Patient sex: M
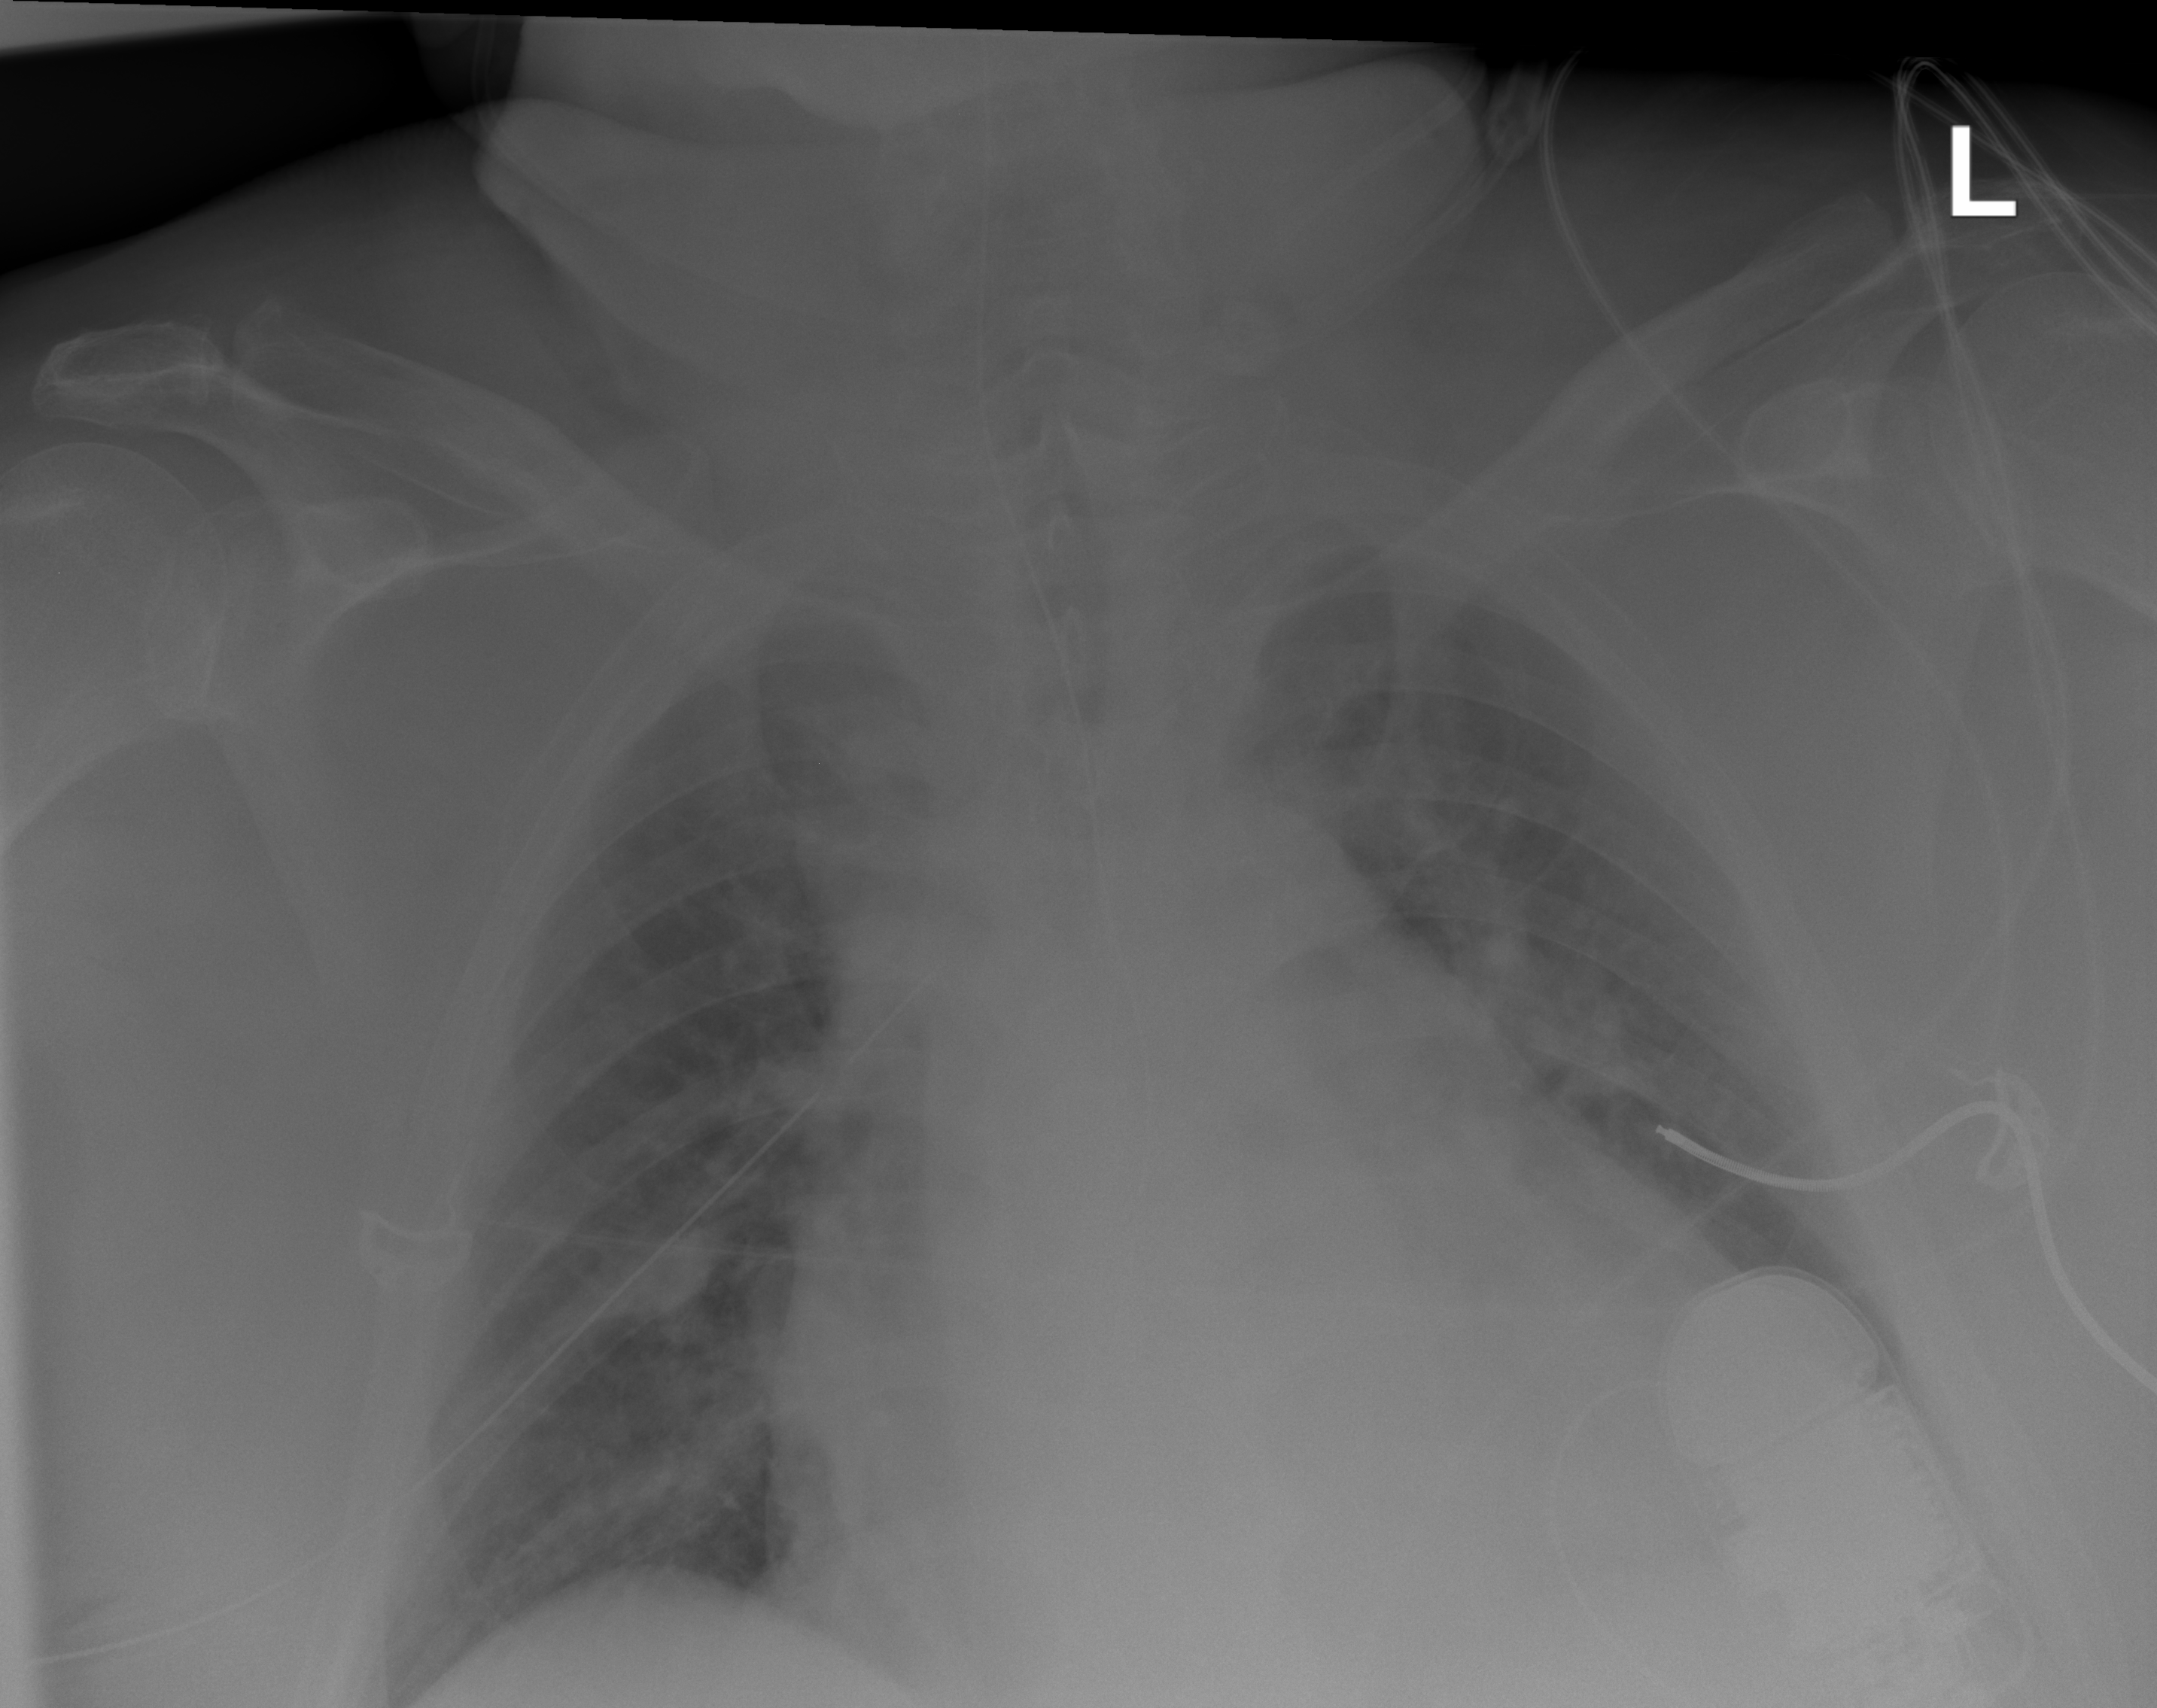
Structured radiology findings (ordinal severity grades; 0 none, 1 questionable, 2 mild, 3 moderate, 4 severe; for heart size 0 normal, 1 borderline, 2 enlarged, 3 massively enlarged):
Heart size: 2
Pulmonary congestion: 1
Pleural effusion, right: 0
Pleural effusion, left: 0
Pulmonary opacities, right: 0
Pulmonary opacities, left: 0
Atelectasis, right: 0
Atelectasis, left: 0